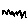
Label: zigzag